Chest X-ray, AP view. Patient: 32 years old, sex F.
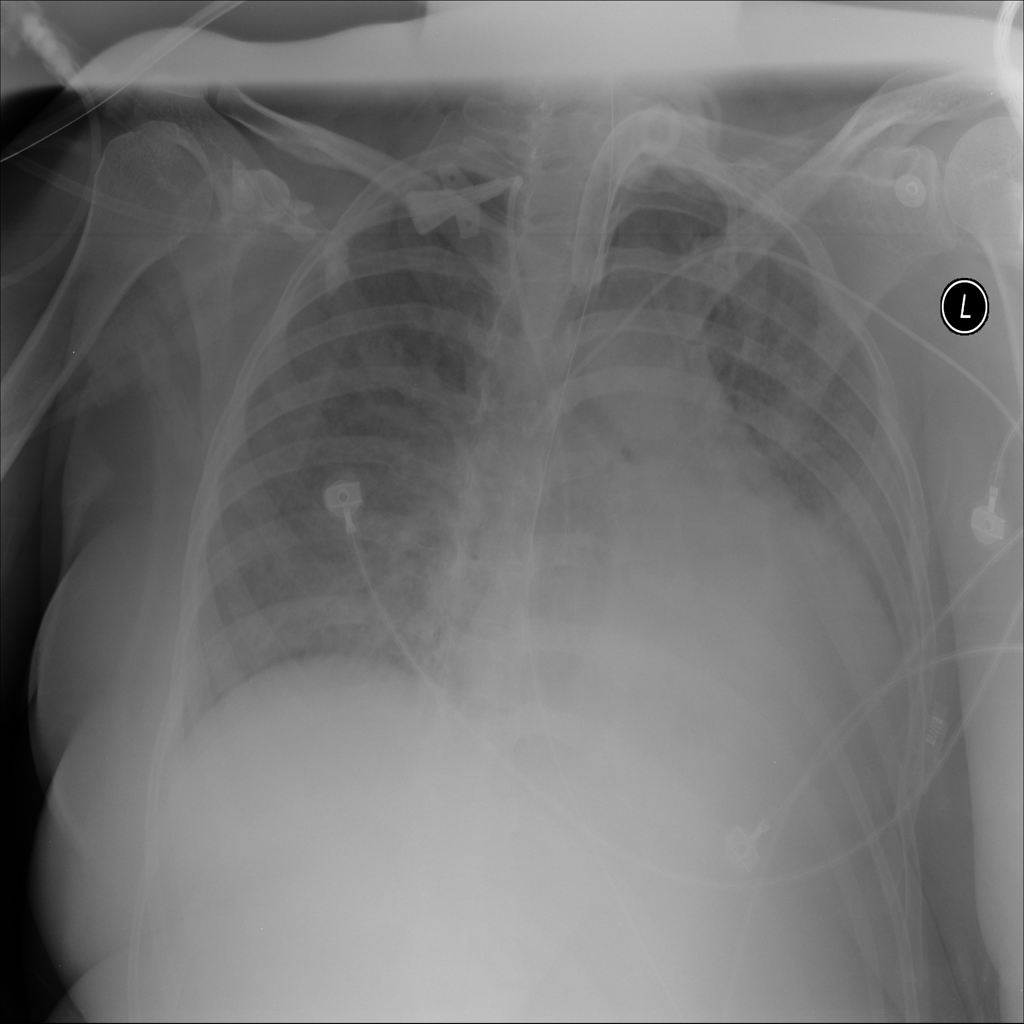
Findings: Cardiomegaly, Effusion